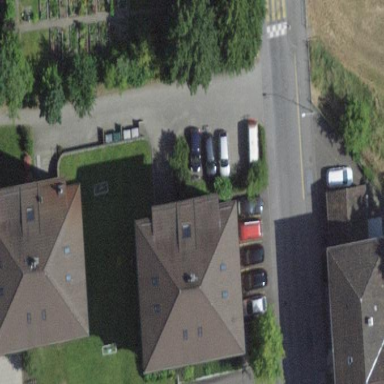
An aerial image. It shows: Hipped-roof building with apartments.